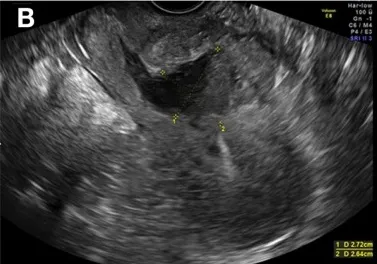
(B) Distended uterine scar after D&C.
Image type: radiology (ultrasound)